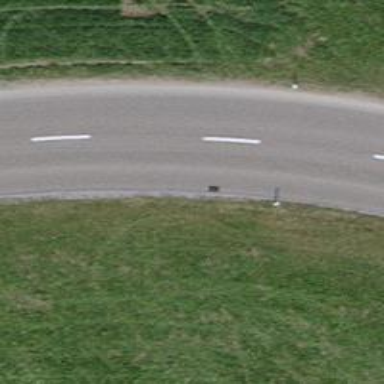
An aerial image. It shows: Asphalt road classified as tertiary.